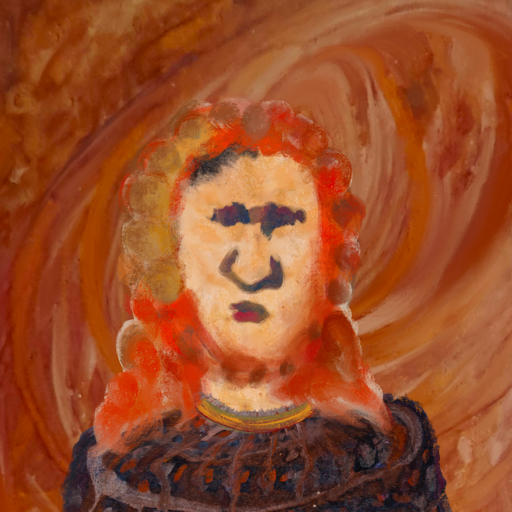
Background: Pious_Lady, Head And Neck Front: Childish, Face Front: In_The_Sun, Bust: Hypocrite, Hair Front: Rupkatha, Head Accessory: Blank, Second Necklace: Blank, Necklace: Mother_And_Son_Son, Baby: Blank